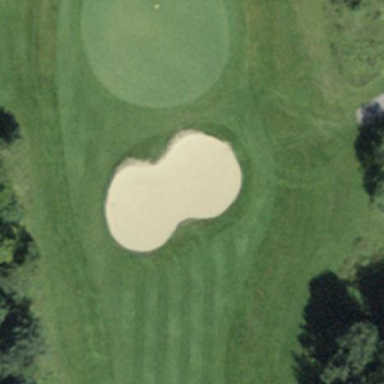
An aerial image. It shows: Golf bunker filled with natural sand.